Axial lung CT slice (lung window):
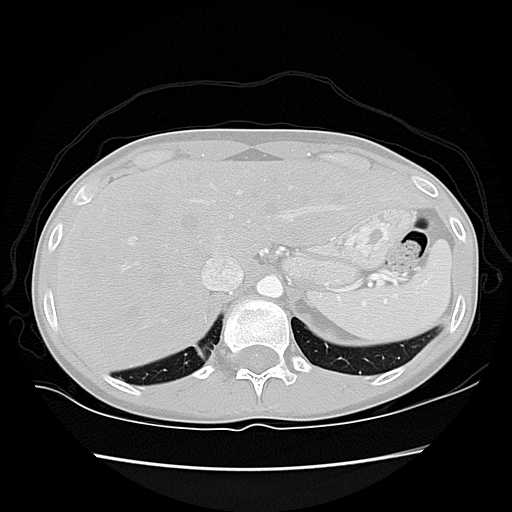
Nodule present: no